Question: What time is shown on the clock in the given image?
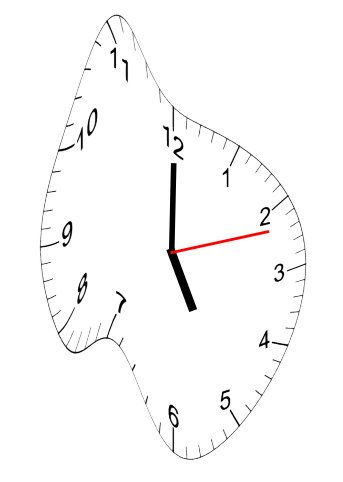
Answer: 05:00:12